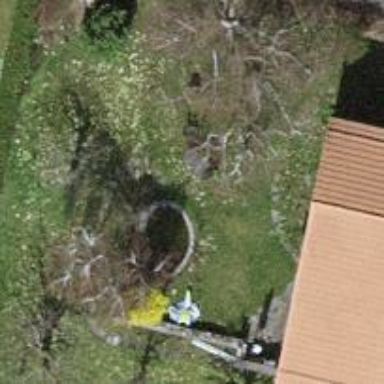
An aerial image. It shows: Deciduous broadleaved tree in garden.